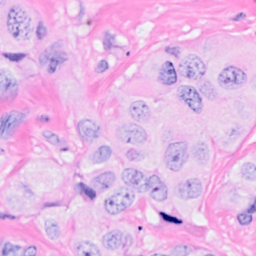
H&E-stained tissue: Breast